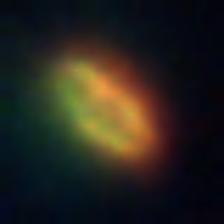
Taxon: Pennate
Group: Diatoms